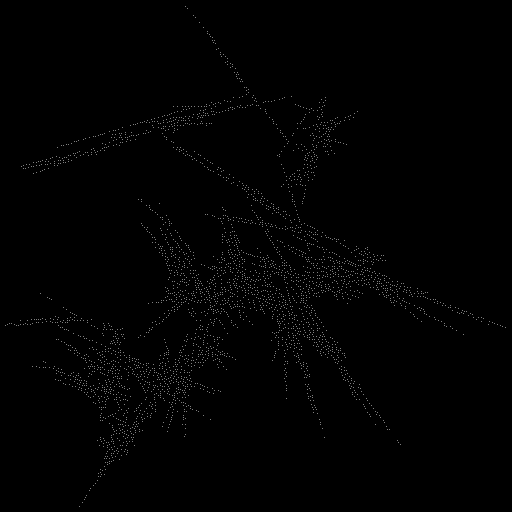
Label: groundpine